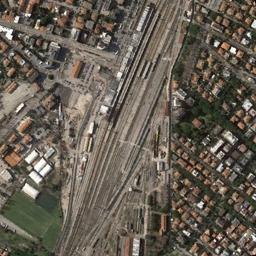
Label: railway_station